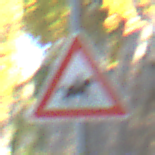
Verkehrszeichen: ReiterLinks
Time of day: Midday
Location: Outdoor (Urban)
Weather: Clear
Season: NotSpecified
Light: Natural